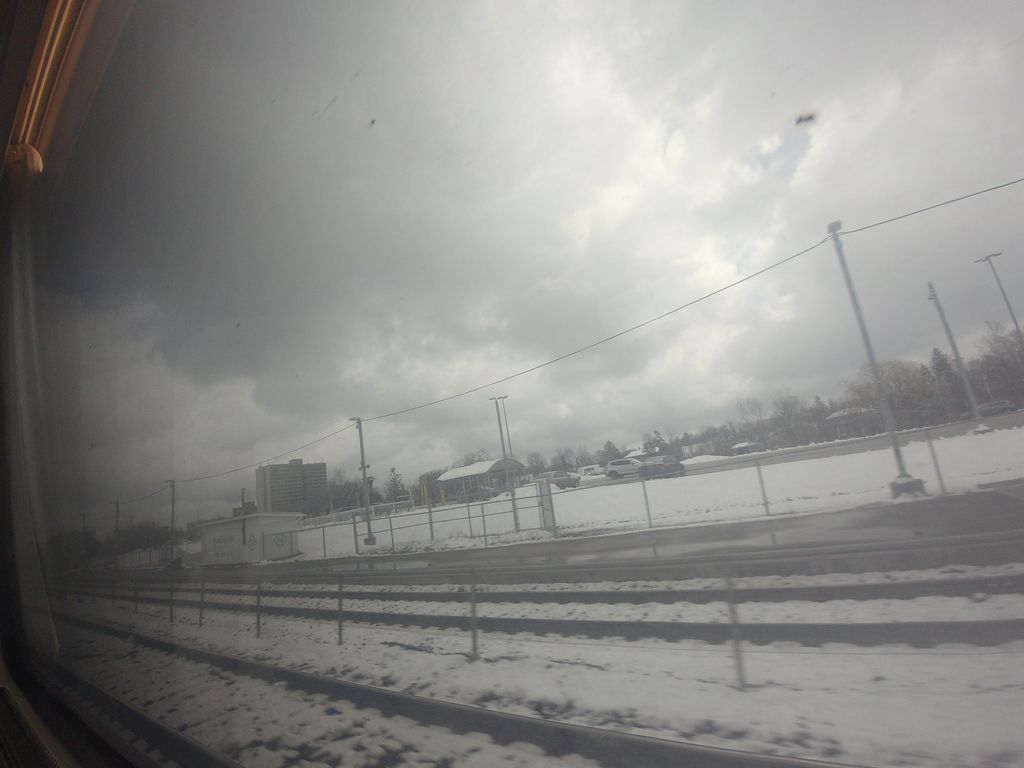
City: toronto